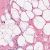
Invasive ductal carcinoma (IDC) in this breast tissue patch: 0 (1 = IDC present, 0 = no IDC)